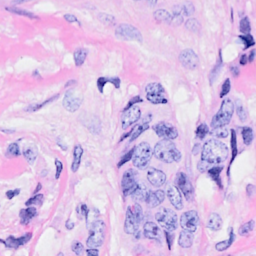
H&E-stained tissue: Breast